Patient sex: M
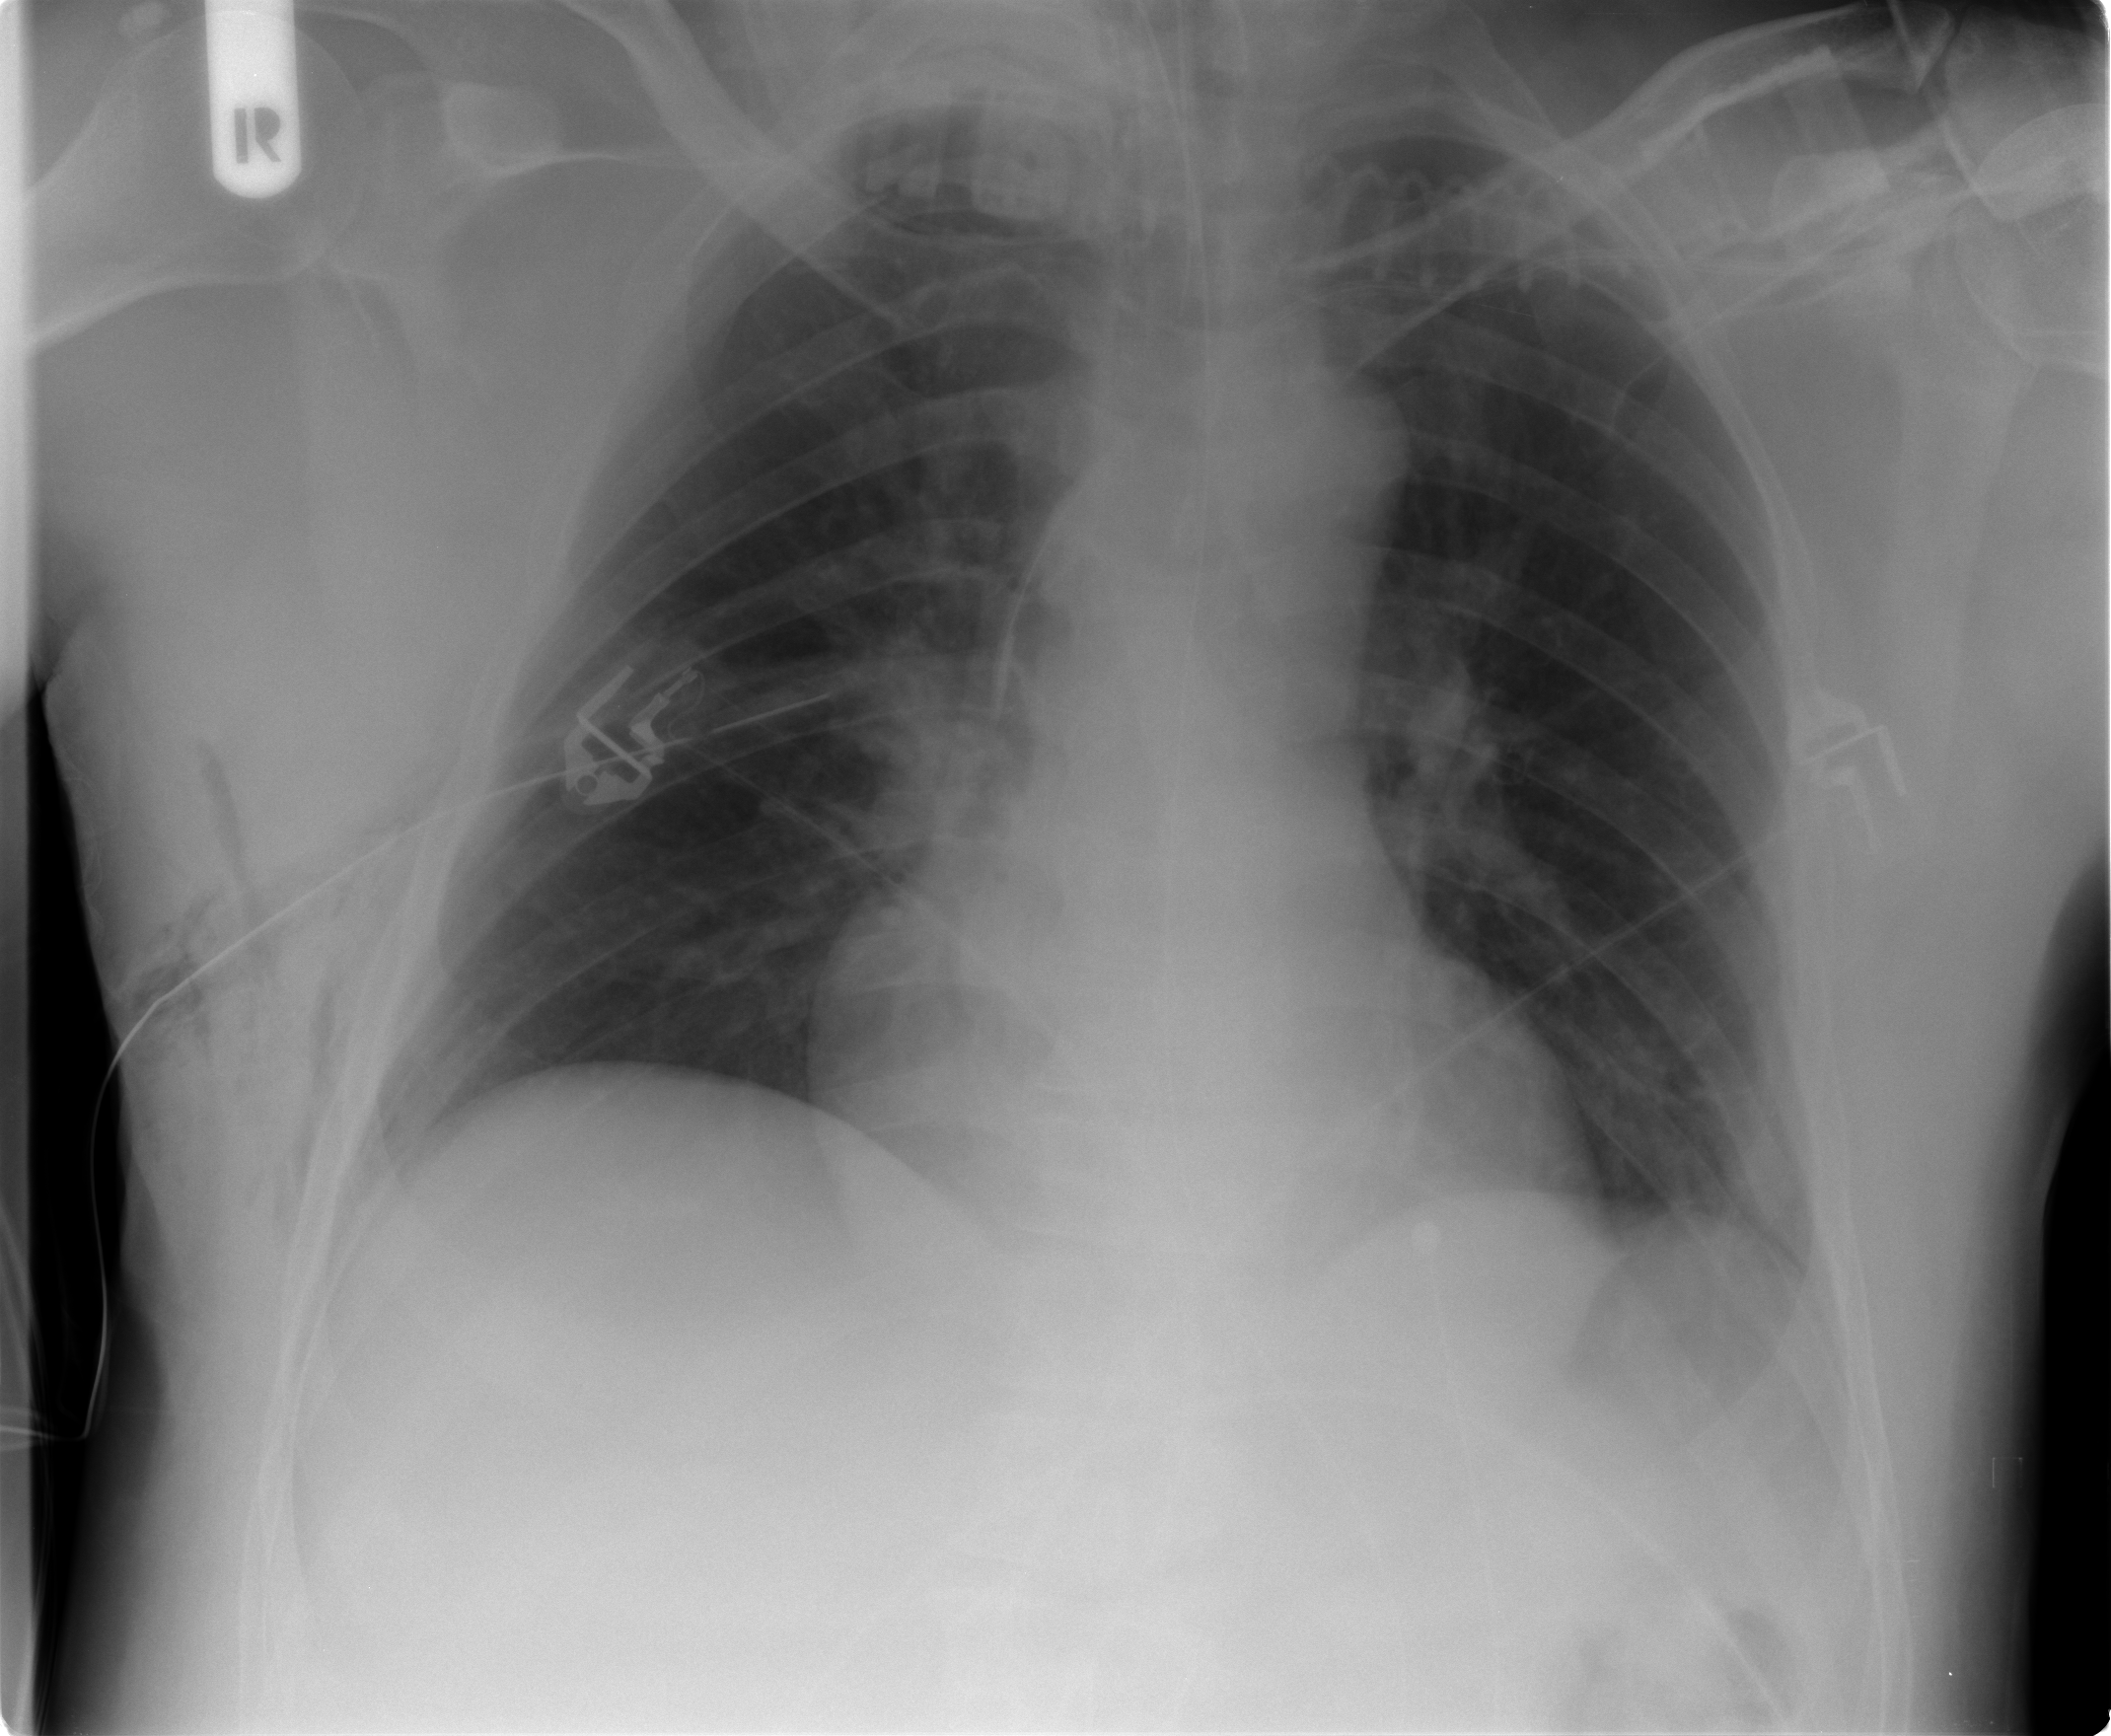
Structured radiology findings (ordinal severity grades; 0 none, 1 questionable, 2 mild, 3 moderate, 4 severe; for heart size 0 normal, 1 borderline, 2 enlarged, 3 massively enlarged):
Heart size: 0
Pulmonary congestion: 0
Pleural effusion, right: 0
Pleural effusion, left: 0
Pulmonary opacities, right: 0
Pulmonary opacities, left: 0
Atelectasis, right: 1
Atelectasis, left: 1